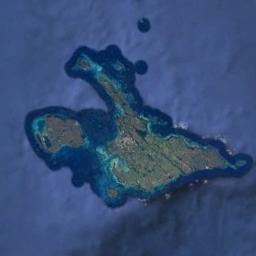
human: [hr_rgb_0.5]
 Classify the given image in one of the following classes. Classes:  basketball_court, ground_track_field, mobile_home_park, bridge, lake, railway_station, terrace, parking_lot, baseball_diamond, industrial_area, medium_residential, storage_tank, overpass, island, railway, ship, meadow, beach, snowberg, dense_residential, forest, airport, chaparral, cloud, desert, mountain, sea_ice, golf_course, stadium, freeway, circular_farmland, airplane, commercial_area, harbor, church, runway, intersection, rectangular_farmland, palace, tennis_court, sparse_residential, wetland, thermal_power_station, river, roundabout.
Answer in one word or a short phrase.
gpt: island